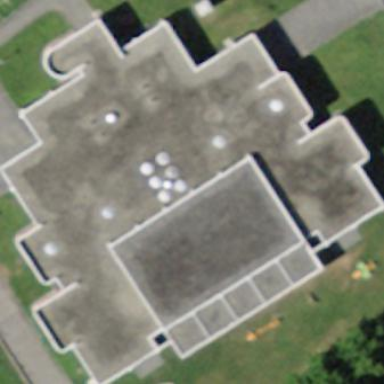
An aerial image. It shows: School building.